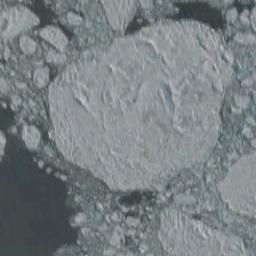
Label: sea_ice